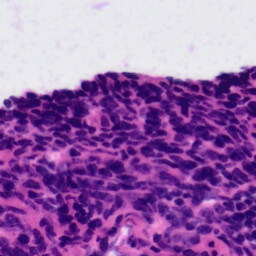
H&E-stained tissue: Tonsil